Interaction volume radius: 5 \u00c5
Interaction volume height: 30 \u00c5
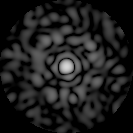
Disorder parameter: 0.8473